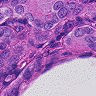
Metastatic tissue present: yes